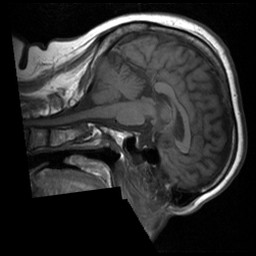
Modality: T1w
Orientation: sagittal
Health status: ill
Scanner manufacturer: siemens
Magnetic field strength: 1.5 T
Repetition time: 0.4 s
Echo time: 0.014 s